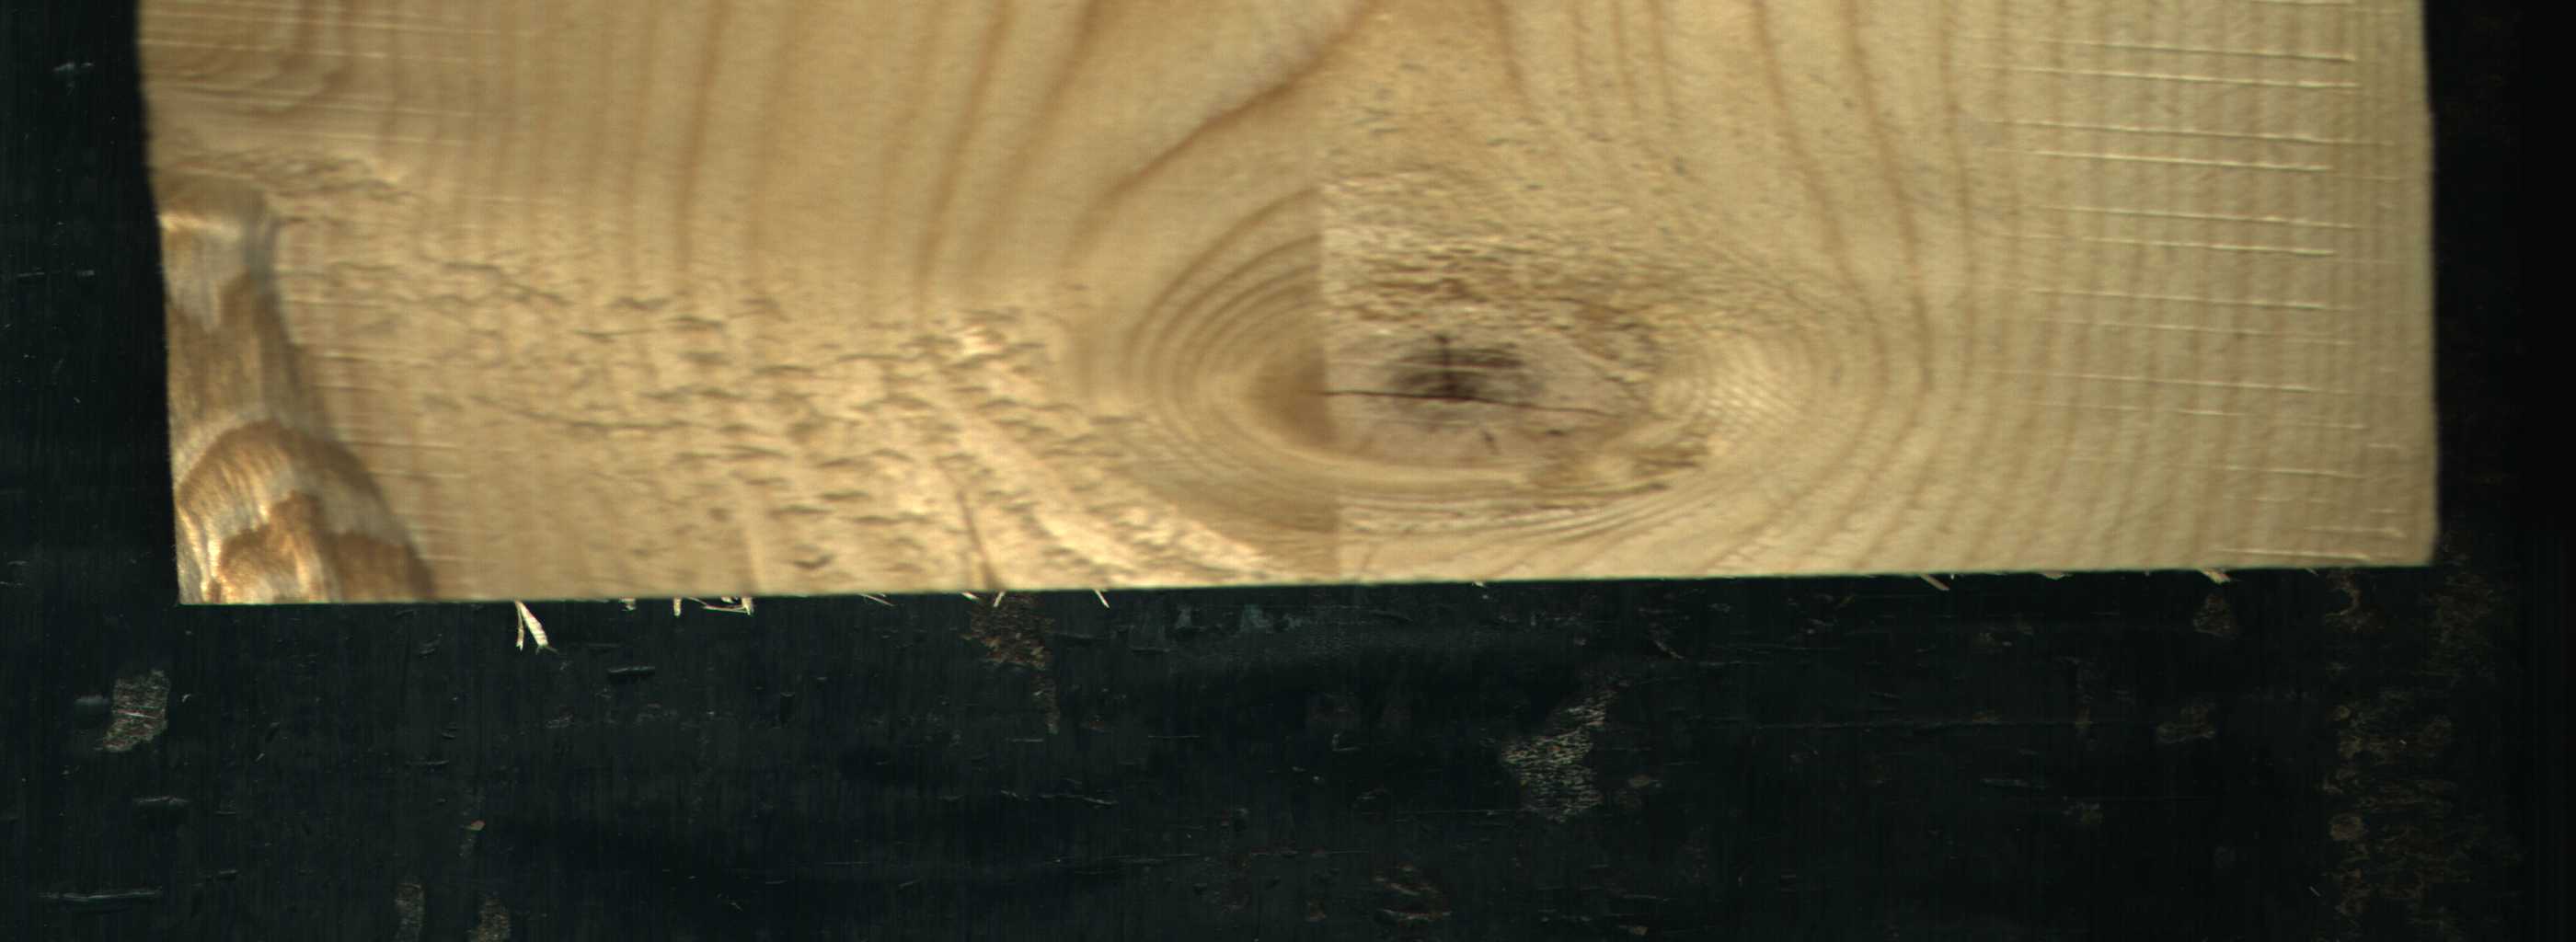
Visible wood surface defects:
knot_with_crack